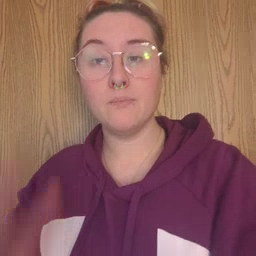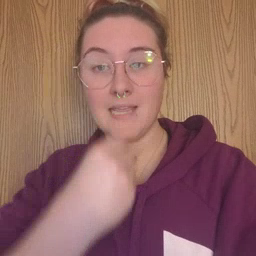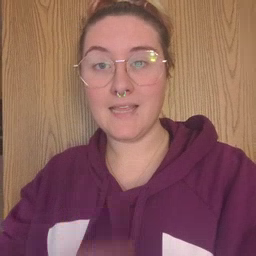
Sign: pretty